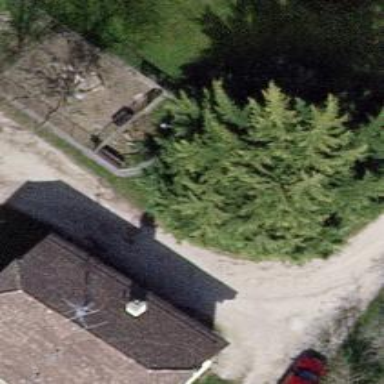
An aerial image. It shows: Needle-leaved tree in its natural environment.